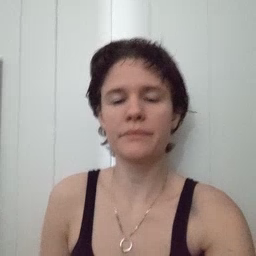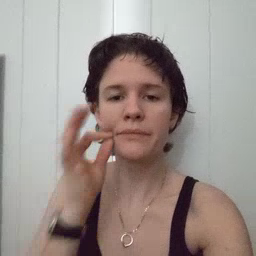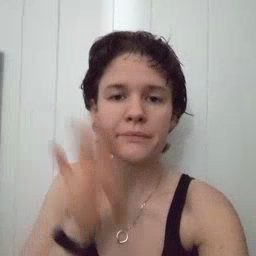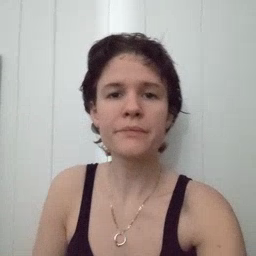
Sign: bee